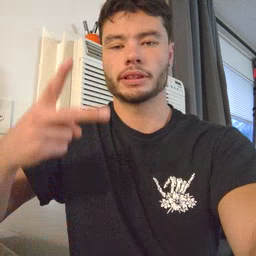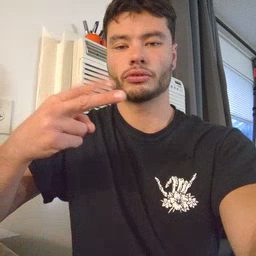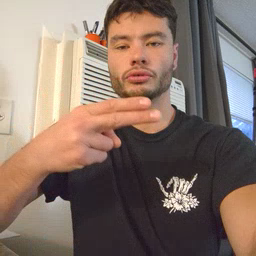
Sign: scissors